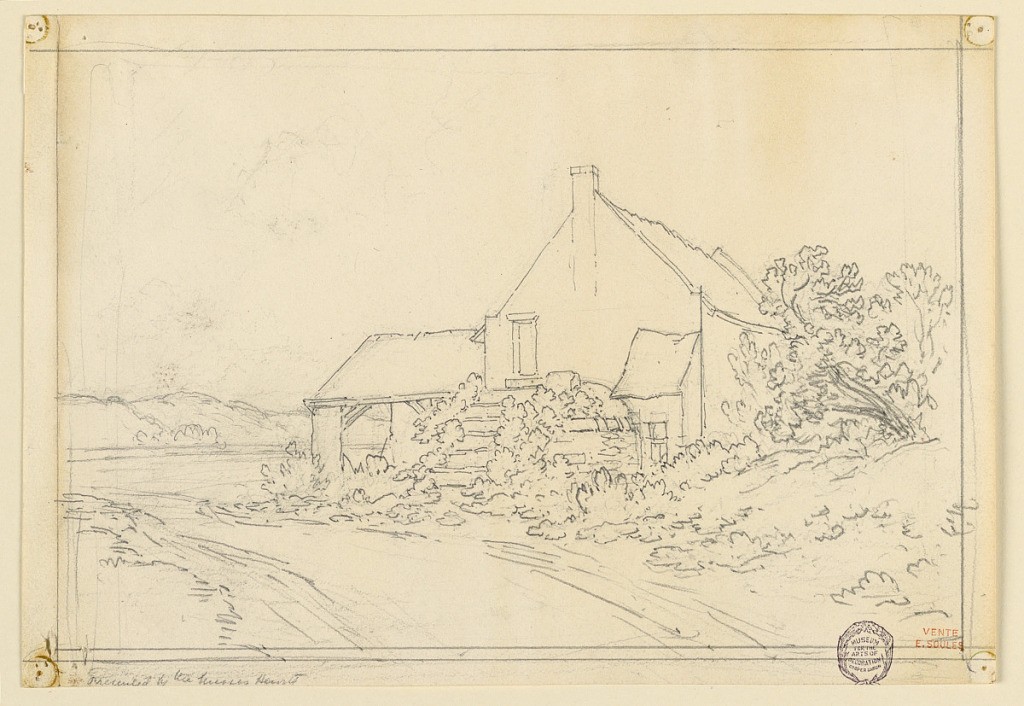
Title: A Peasant's House at a Lake
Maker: Eugène Edouard Soulès, French, 1811–1876
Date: ca. 1840
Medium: Graphite on paper
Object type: Drawing
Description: A road is passing by, center foreground. Stairs lead to a door in the upper floor. At left is an open barn. Outlined frame.